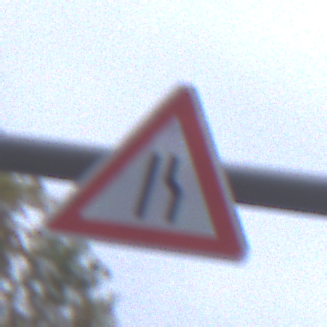
Verkehrszeichen: EinseitigVerengteFahrbahnRechts
Umgebung: Outdoor, Urban
Tageszeit: MorningAfternoon
Wetter: Overcast
Licht: Natural
Jahreszeit: NotSpecified
Kontrast: LowContrast